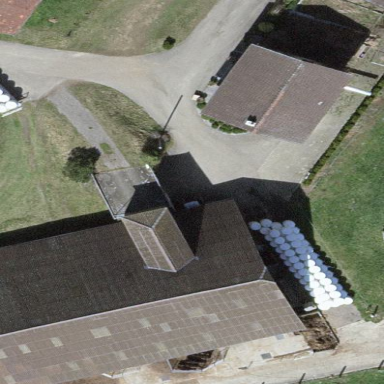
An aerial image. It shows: Farm building.